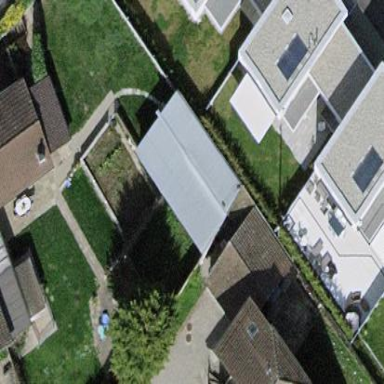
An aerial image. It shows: Garden surrounded by fence.